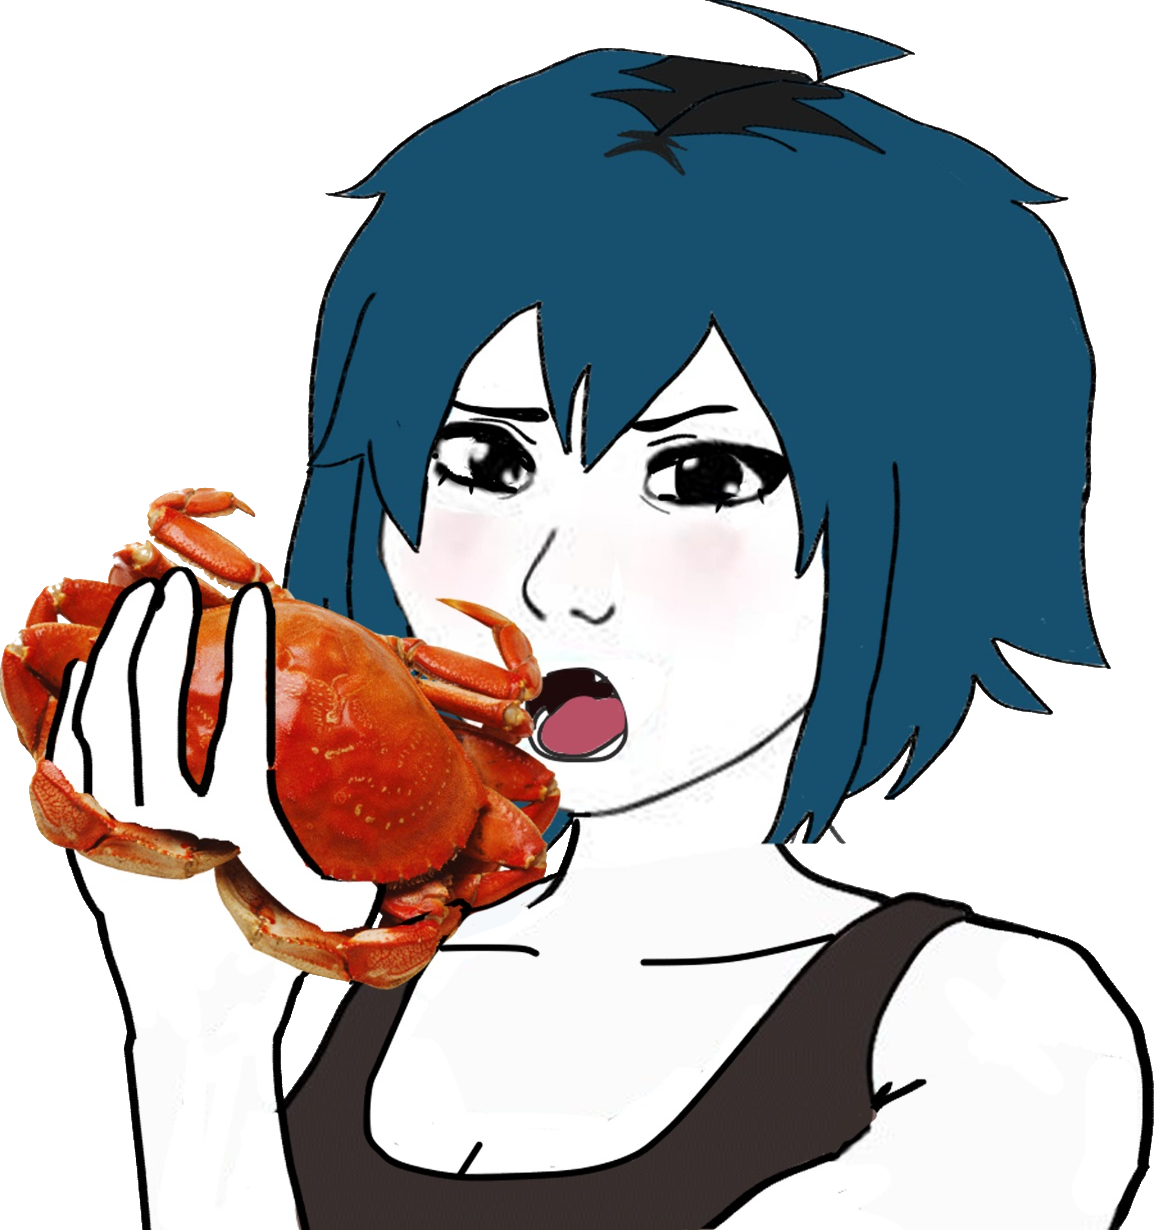
Label: 5_Tomboy